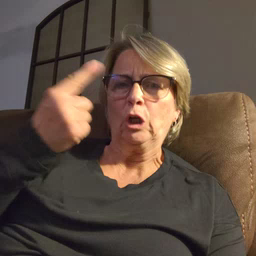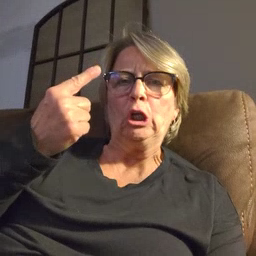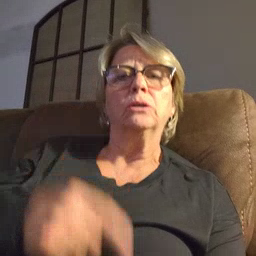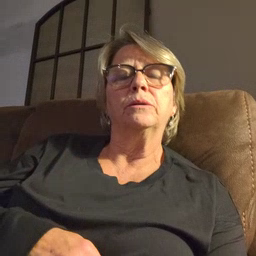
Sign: first